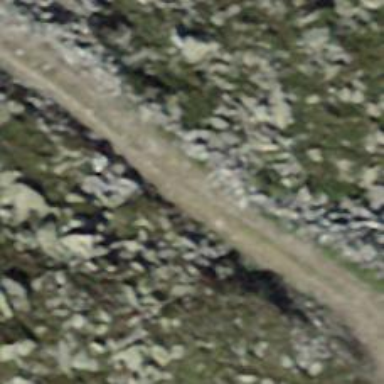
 with intermediate level of difficulty graded as Grade 4."